Interaction volume radius: 5 \u00c5
Interaction volume height: 35 \u00c5
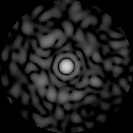
Disorder parameter: 0.8396